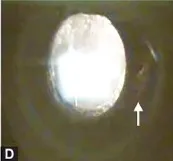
Left eye:iris transillumination temporal inferior matching the location of the sulcus-placed IOL (arrows).
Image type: radiology (x_ray)